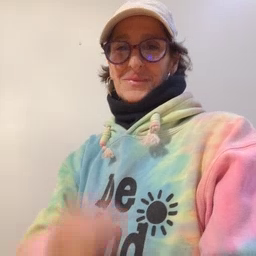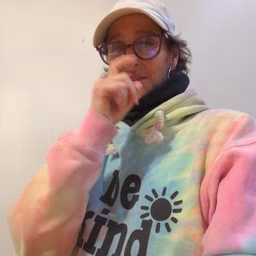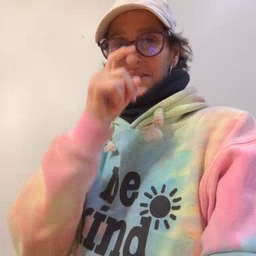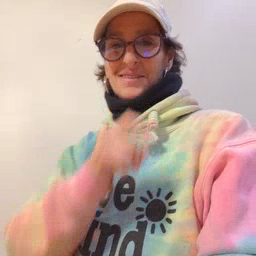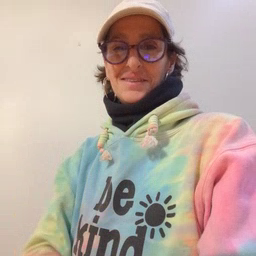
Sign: doll